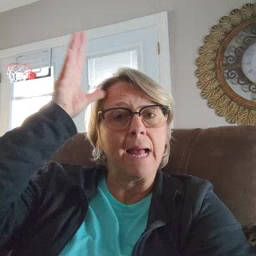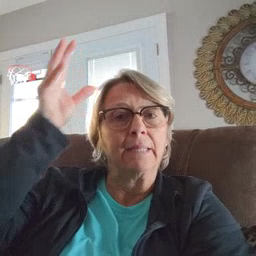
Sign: dad